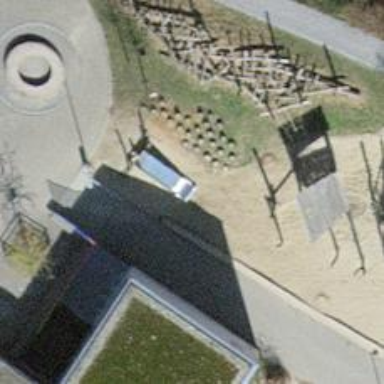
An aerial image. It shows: Playground with slide.